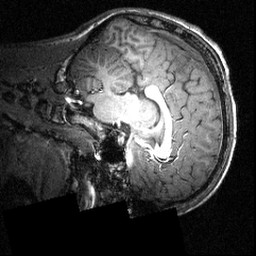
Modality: T1w
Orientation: sagittal
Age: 16
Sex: male
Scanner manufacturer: siemens
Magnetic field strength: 3.951 T
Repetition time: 1.5 s
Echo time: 0.00335 s